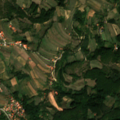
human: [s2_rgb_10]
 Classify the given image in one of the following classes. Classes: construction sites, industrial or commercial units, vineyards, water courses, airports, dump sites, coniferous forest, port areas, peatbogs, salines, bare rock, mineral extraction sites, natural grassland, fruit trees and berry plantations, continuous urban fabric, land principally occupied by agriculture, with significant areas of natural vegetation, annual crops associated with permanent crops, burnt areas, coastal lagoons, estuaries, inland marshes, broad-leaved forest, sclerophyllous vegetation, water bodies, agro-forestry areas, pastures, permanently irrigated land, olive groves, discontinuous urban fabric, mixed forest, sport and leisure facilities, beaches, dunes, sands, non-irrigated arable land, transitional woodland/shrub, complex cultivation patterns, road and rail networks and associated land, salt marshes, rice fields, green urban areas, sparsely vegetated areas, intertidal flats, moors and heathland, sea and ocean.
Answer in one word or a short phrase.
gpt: complex cultivation patterns, land principally occupied by agriculture, with significant areas of natural vegetation